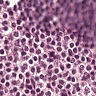
Metastatic tissue present: no